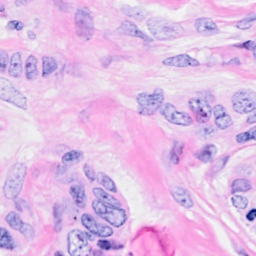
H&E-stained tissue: Breast